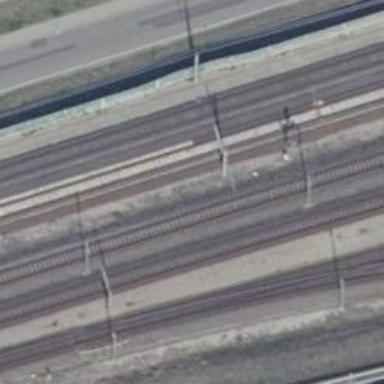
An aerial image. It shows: Railway milestone with catenary mast.